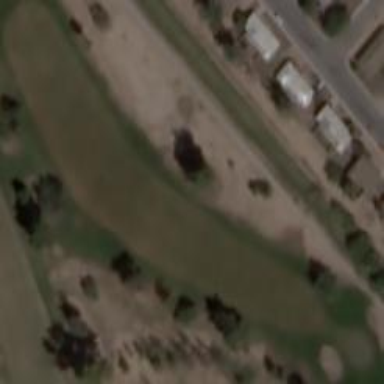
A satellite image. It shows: Scenic golf fairway.